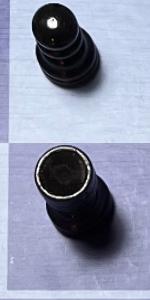
Label: Rook_Black